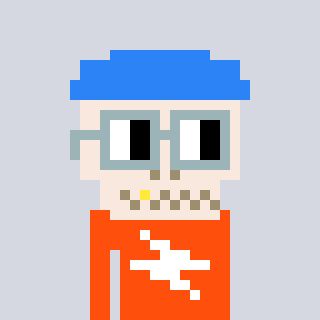
a pixel art character with square dark gray glasses, a skeleton-hat-shaped head and a orange-colored body on a cool background